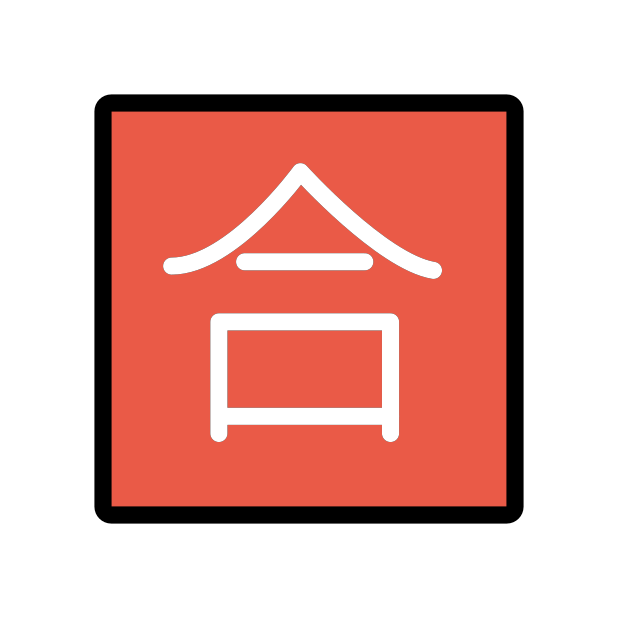
Emoji: 🈴
Name: squared cjk unified ideograph-5408
Unicode: 0x1f234